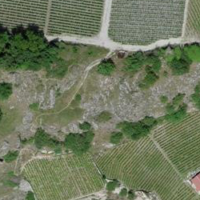
EUNIS habitat code: 40
Species observed at this site:
Diplotaxis tenuifolia